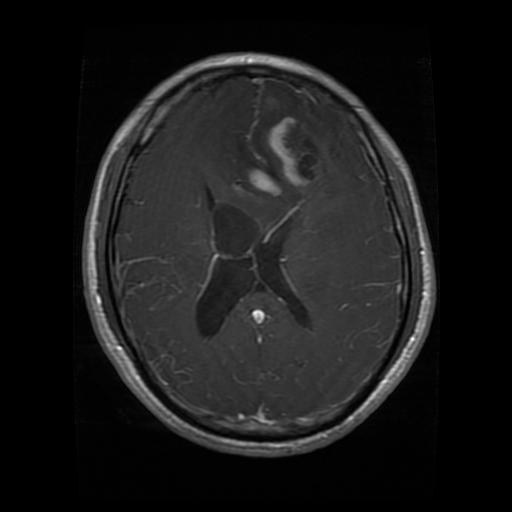
Label: glioma